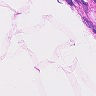
Metastatic tissue present: no